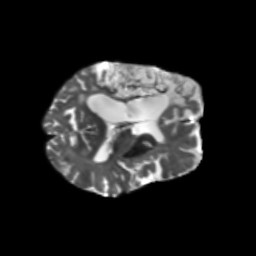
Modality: T2w
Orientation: axial
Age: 71
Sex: female
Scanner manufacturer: siemens
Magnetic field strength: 3 T
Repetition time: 5.47 s
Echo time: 0.0854 s